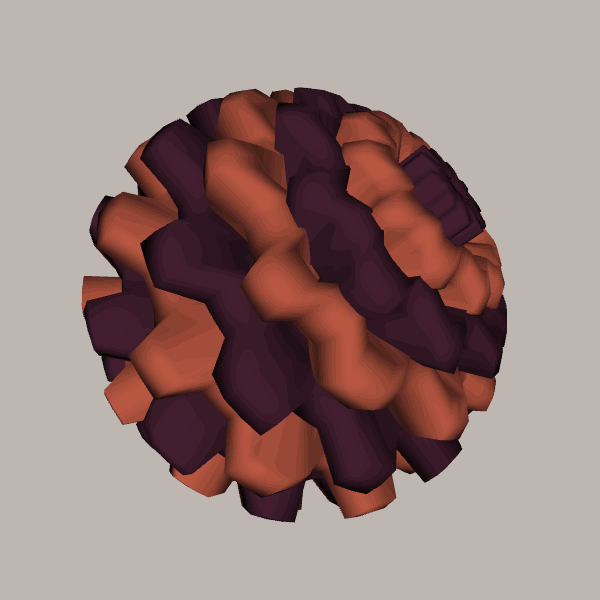
Background: light